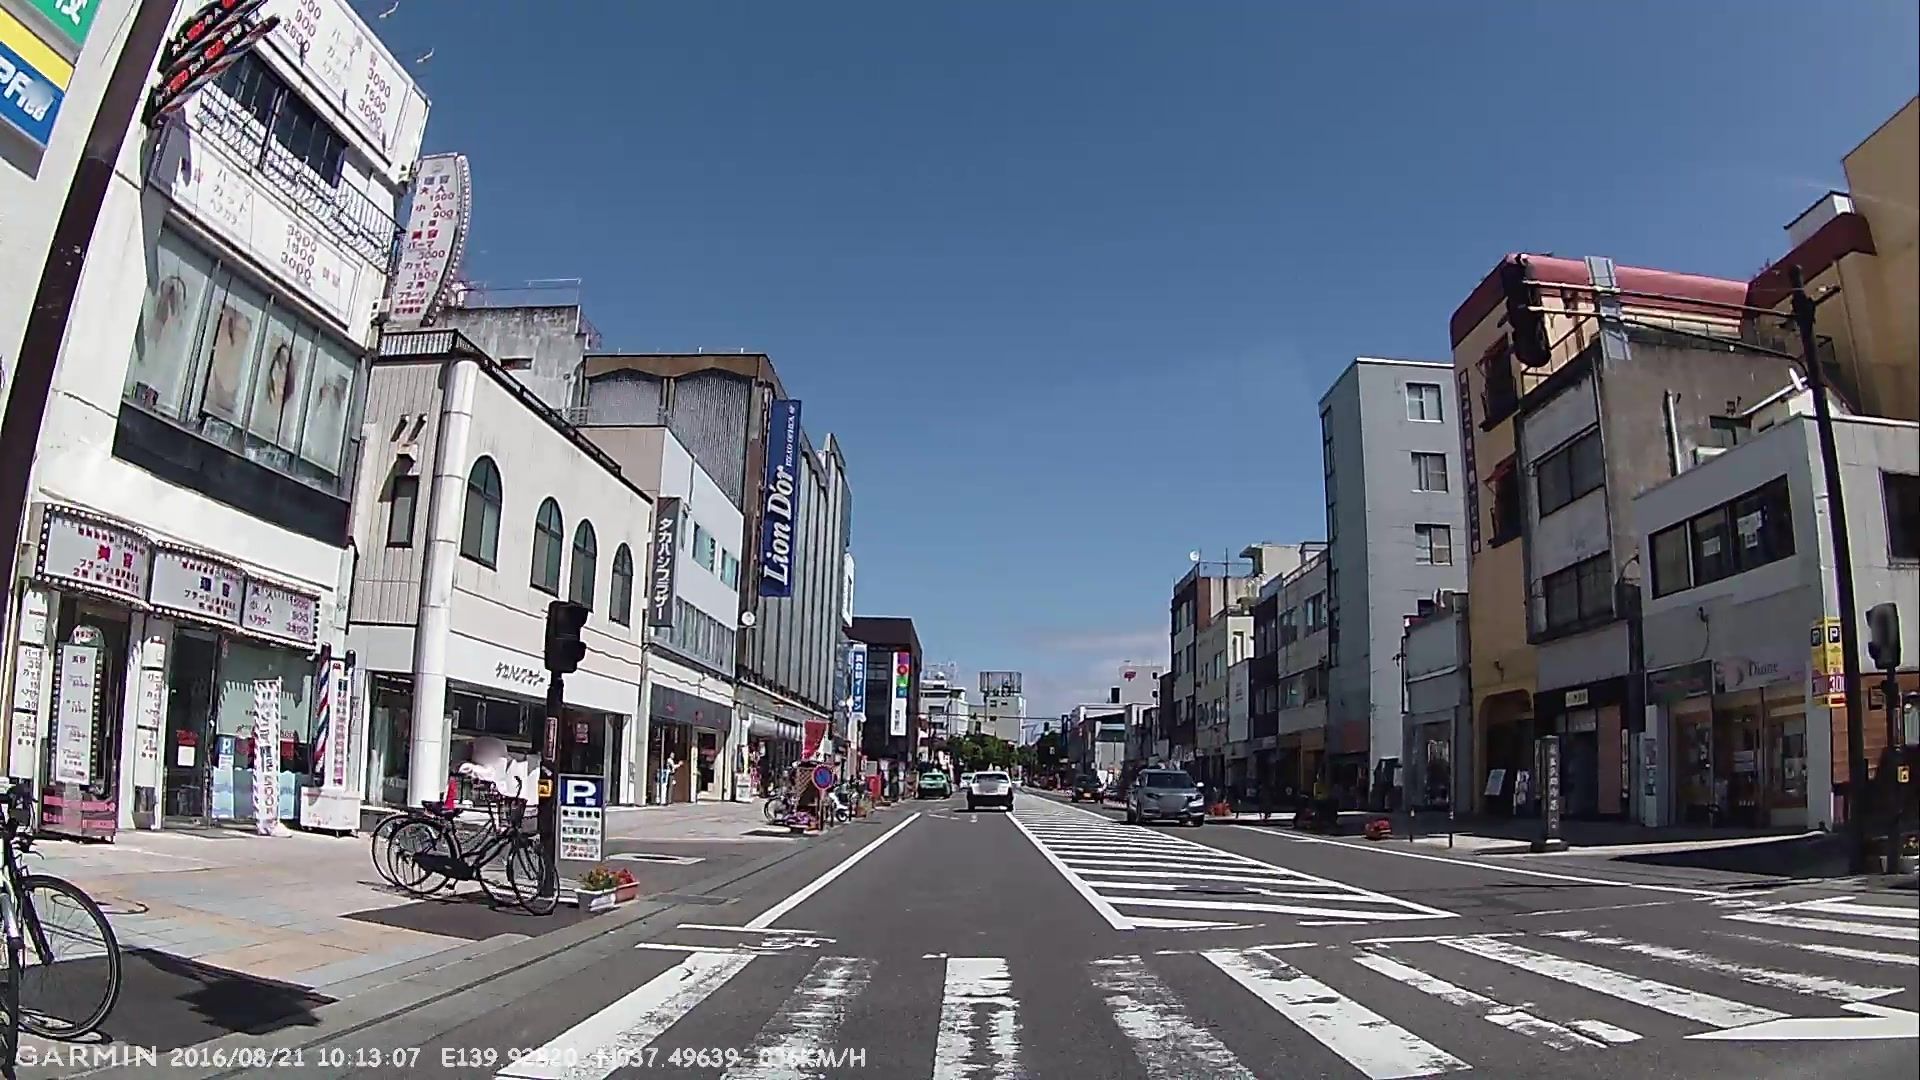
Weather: clear
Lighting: day
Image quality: good
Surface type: driving surface
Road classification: trunk
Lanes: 2.0
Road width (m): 4.2
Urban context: urban centre
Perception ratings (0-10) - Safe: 3.57, Lively: 9.62, Beautiful: 3.46, Boring: 1.57, Depressing: 3.62, Wealthy: 6.13